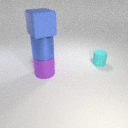
large blue metal cylinder above large purple metal cylinder